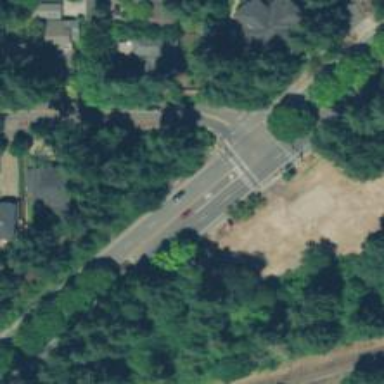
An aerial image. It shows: Primary road with sidewalk on the left.